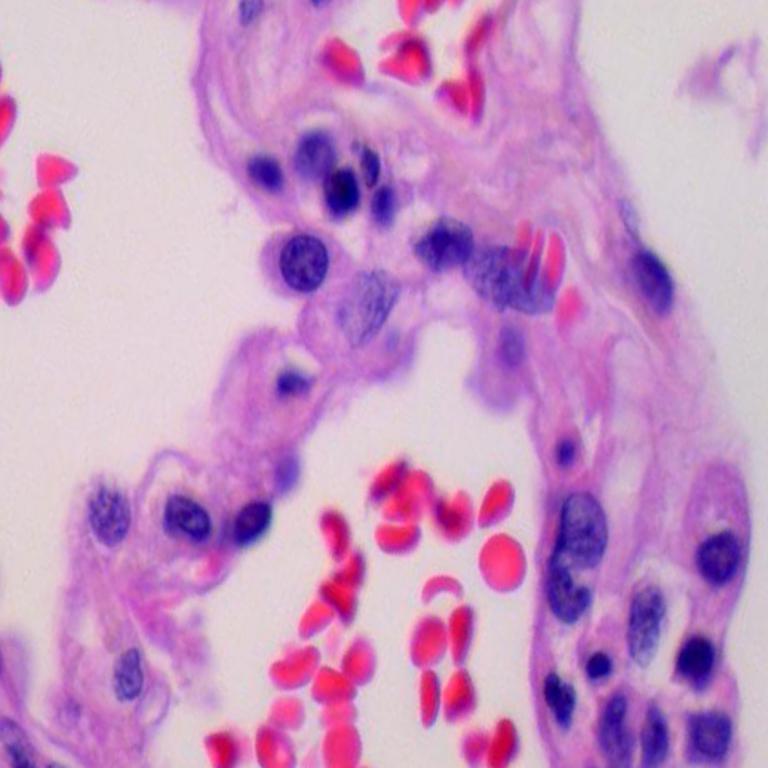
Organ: lung
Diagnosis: benign